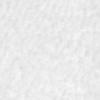
Label: no_change